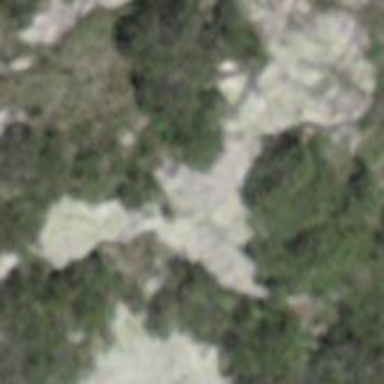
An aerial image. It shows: Cliff in nature.